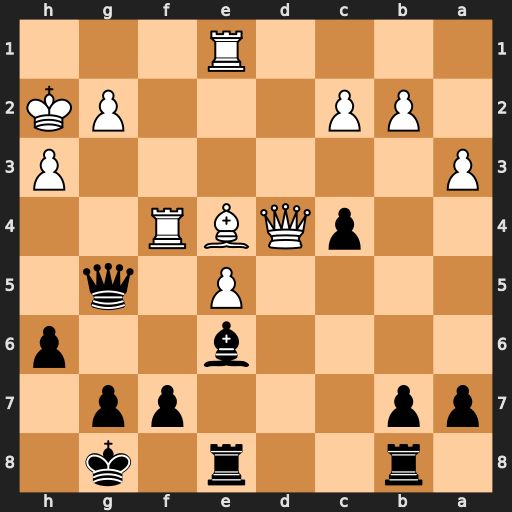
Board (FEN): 1r2r1k1/pp3pp1/4b2p/4P1q1/2pQBR2/P6P/1PP3PK/4R3
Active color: b
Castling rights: -
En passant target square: -
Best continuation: Qxf4+ g3 Qg5